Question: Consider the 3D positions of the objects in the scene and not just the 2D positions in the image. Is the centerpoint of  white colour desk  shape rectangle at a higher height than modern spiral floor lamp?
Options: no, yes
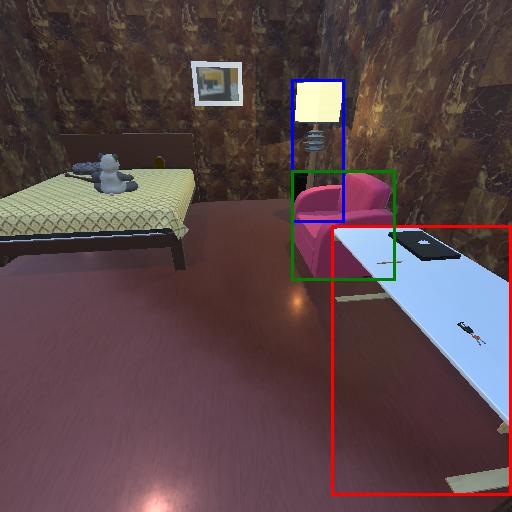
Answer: no